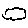
Label: cloud